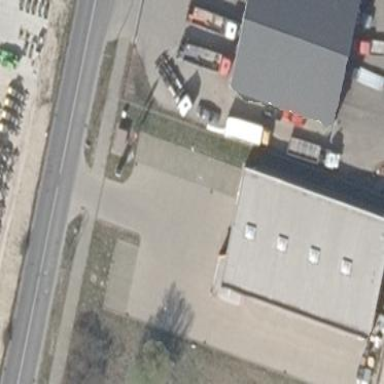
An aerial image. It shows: Hardware shop located in building.